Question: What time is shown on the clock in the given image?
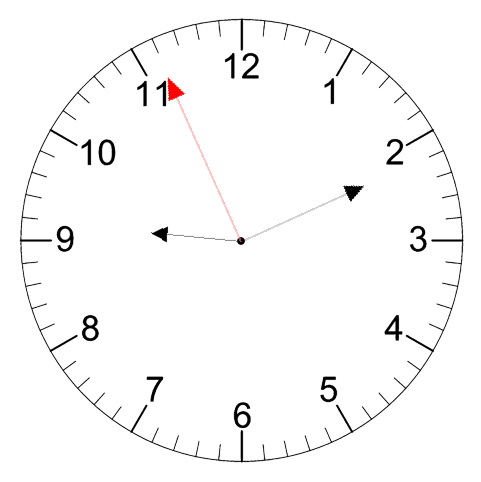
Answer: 09:10:56